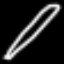
Label: pencil